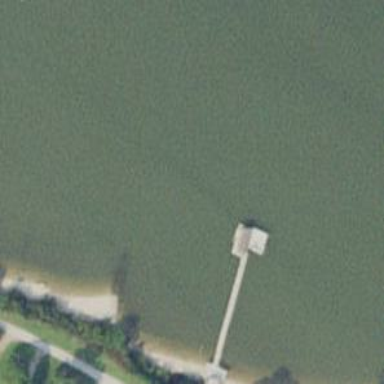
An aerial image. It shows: Man-made pier.